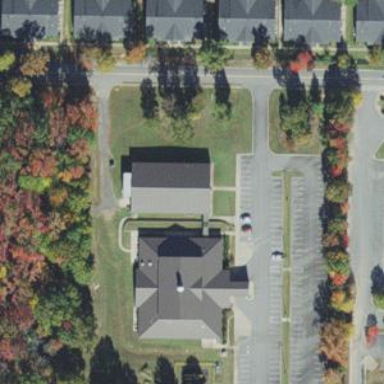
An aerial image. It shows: Building that serves as place of worship.